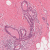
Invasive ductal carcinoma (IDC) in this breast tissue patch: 0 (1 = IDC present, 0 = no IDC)